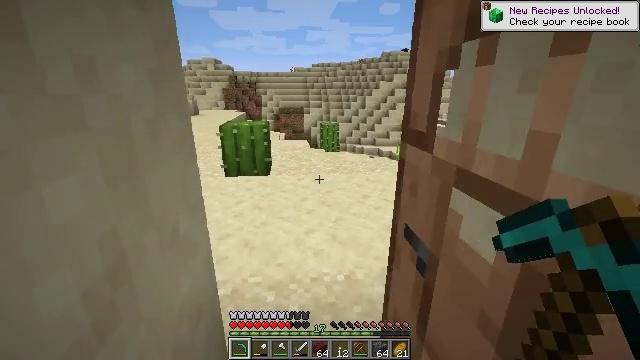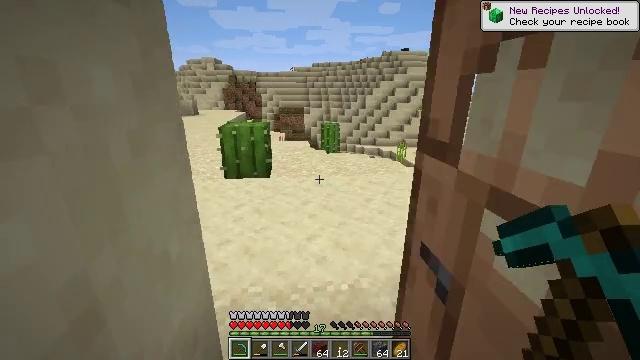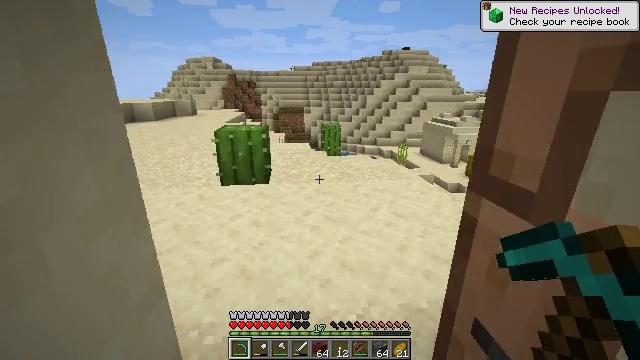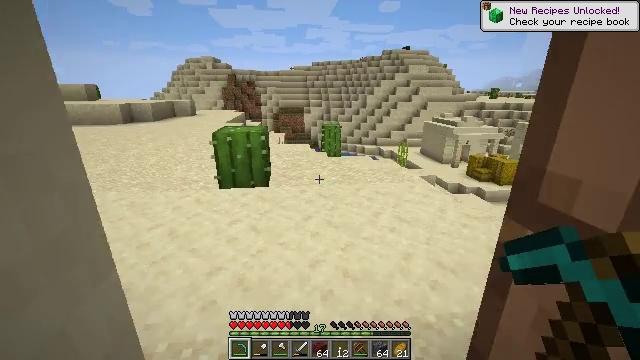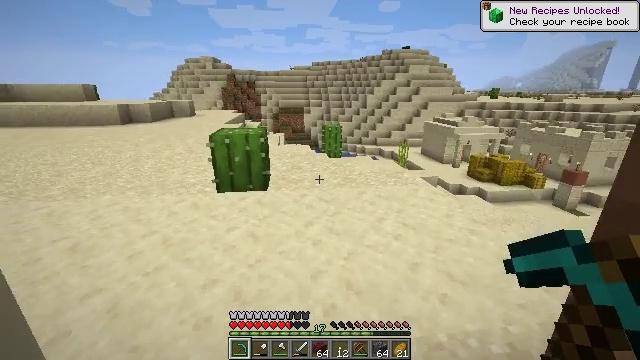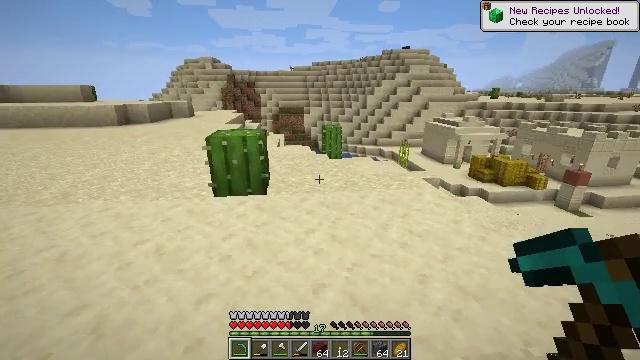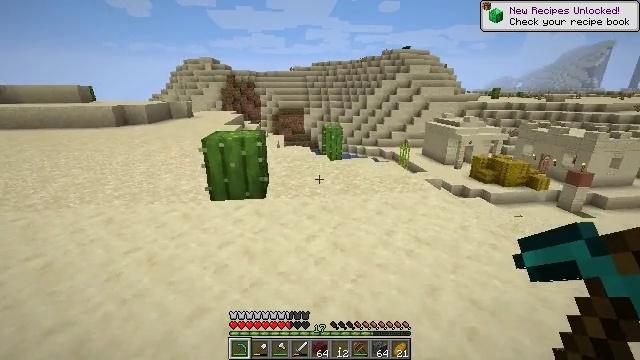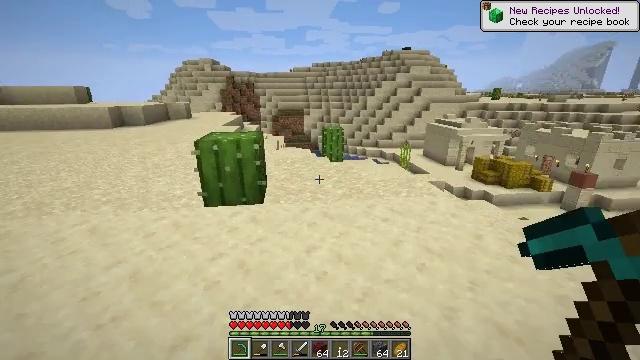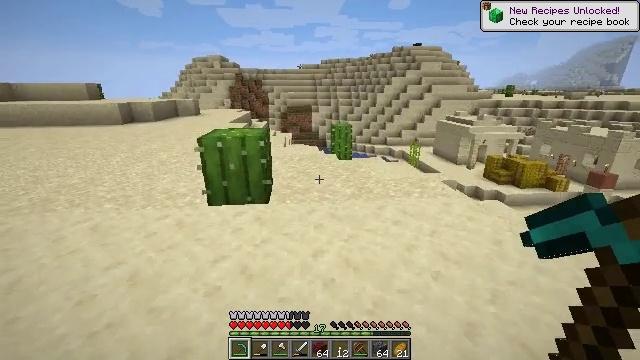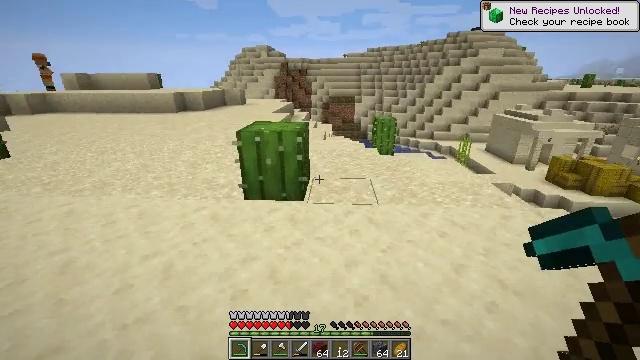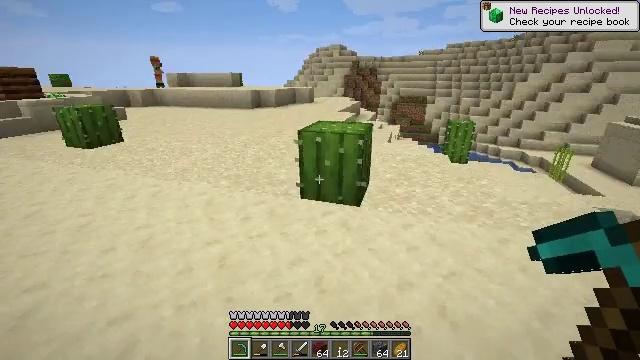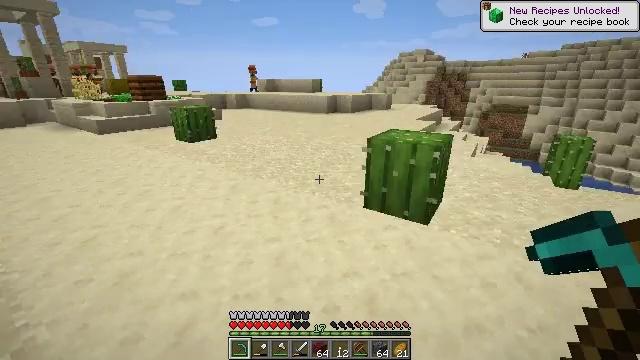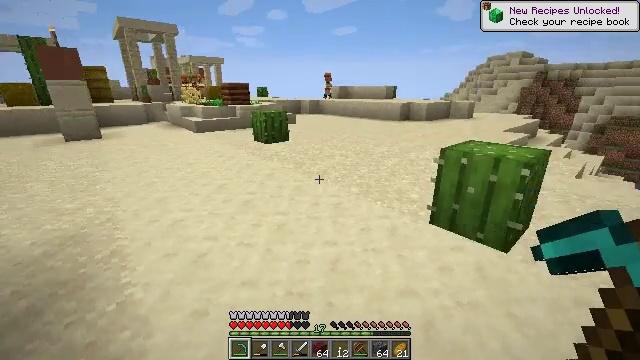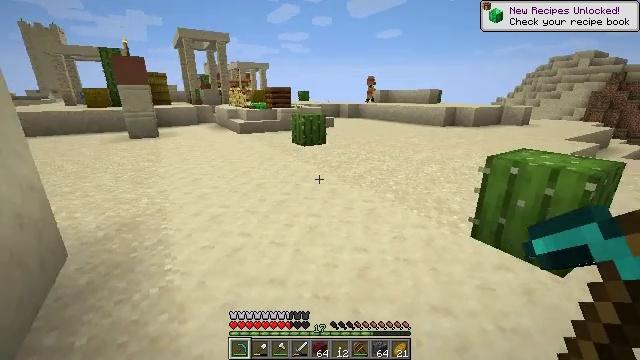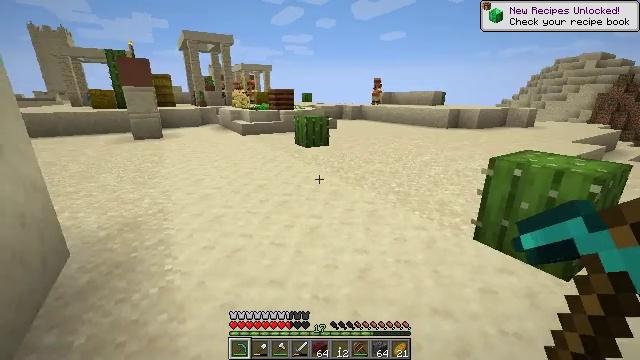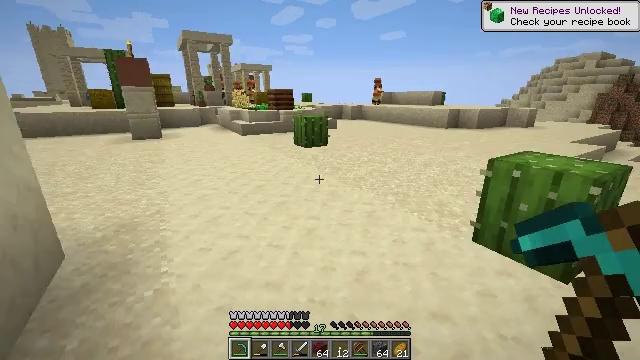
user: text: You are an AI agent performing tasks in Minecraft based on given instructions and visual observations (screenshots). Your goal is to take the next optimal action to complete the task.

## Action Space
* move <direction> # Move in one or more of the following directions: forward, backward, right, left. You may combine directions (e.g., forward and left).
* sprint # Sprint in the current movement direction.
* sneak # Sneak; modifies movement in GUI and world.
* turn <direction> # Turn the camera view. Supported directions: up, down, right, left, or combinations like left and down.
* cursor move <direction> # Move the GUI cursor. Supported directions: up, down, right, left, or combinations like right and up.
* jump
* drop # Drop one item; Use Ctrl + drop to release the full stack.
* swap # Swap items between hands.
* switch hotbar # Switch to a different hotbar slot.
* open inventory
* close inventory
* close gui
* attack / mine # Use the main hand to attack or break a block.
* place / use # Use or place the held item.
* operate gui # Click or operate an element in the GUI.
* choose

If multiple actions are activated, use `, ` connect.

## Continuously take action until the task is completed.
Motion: motion action
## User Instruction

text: Attack the white glazed terracotta to break it.
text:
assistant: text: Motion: move forward and move left
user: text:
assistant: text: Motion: move forward
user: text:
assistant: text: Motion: move forward
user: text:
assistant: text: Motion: move forward
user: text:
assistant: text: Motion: move forward
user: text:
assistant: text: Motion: move forward
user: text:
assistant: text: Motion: move forward
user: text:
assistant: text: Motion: move forward, turn left
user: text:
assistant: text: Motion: move forward, turn left and down
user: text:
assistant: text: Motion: turn left
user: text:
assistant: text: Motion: turn left and up
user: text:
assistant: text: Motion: turn left and up
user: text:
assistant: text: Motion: turn left
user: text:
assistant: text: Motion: no_op
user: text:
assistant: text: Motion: move forward and move right
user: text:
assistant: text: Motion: move forward and move right
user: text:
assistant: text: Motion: move forward and move right
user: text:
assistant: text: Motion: move forward and move right
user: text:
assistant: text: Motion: move forward and move right
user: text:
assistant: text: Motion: move forward
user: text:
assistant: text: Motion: no_op
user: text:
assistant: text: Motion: no_op
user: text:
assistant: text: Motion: no_op
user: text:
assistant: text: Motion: no_op
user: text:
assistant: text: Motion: no_op
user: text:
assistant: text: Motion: move forward
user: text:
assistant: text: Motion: move forward
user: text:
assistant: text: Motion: move forward
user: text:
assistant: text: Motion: move forward
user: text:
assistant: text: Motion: move forward